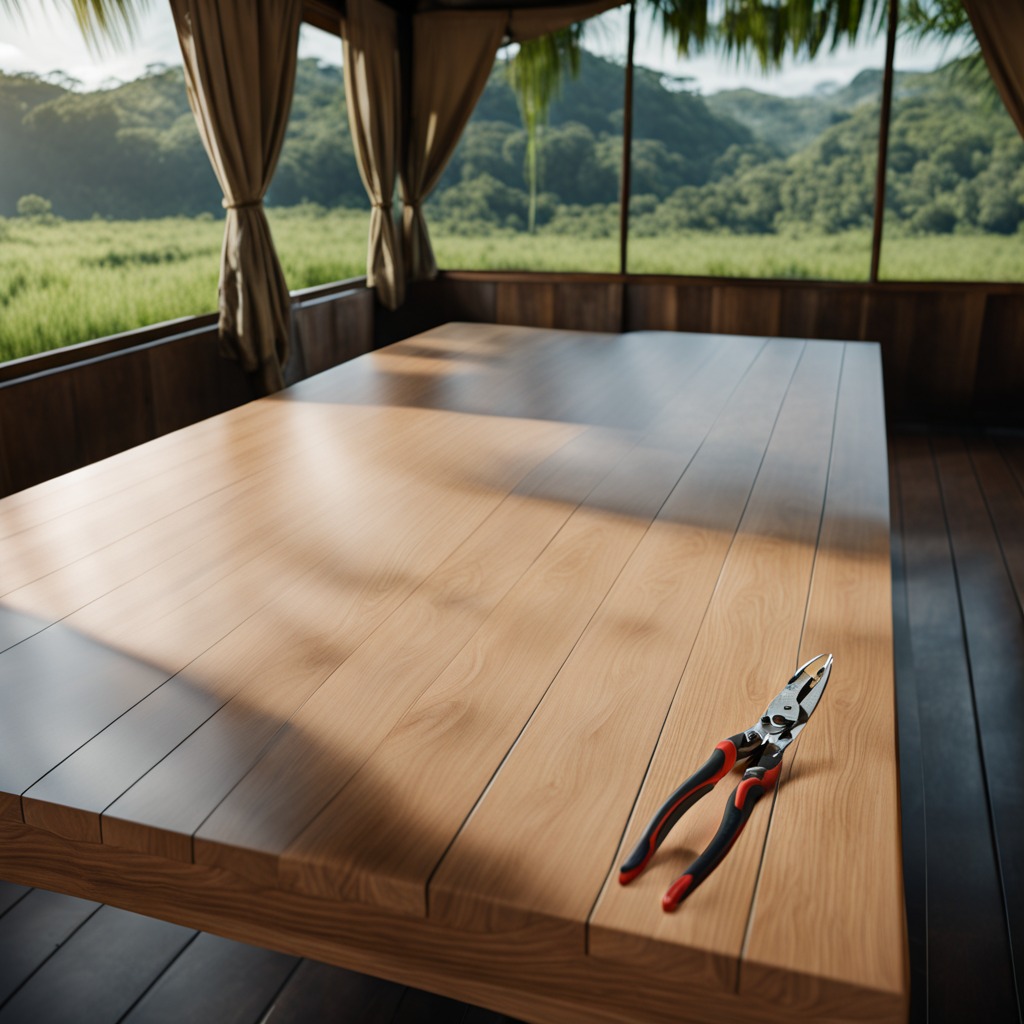
A plier is lying on a wooden table inside a jungle field workshop tent humid ambient light worn but